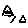
Label: triangle